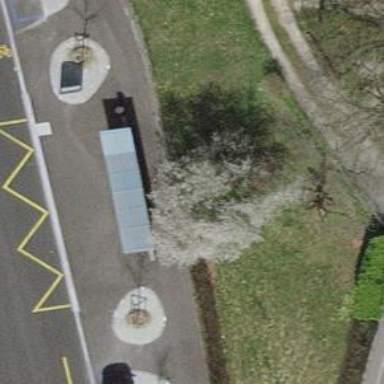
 serving as platform for public transportation."